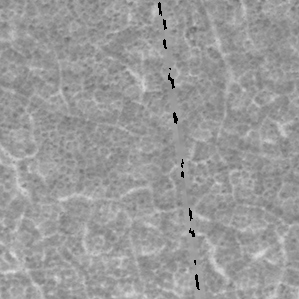
Label: frost